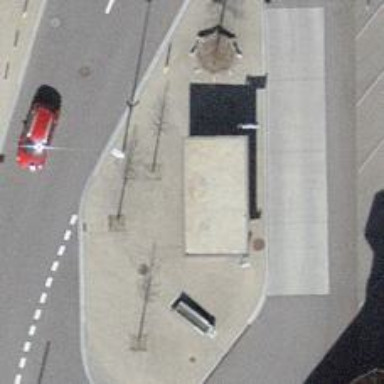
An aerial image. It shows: Bicycle parking area with wall loops.